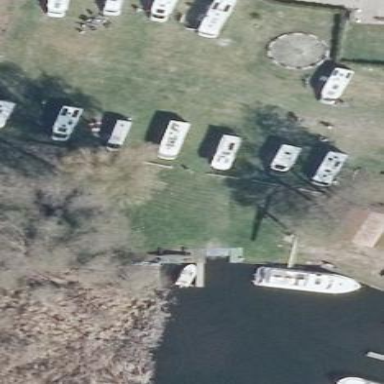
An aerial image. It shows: Caravan site with sanitary dump station for travelers.